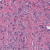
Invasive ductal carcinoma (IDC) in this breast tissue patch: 1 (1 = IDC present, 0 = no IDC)